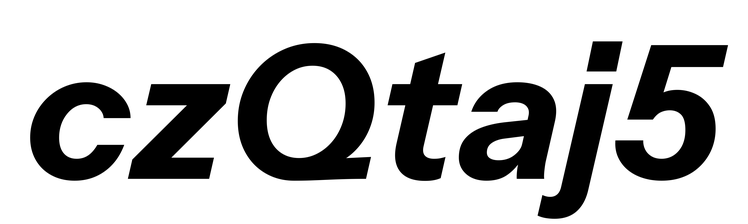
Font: InstrumentSans-Italic_Bold_Italic